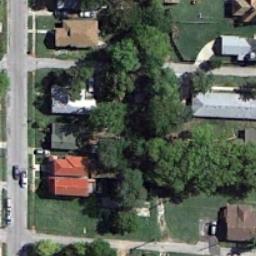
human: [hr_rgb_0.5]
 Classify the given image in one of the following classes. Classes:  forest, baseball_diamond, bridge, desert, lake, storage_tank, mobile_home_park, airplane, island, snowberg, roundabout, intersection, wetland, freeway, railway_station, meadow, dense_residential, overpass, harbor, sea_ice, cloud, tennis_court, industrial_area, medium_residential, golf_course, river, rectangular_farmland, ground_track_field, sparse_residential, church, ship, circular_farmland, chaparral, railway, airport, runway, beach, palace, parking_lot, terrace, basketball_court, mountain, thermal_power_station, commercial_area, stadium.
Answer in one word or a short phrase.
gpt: medium_residential